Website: apple
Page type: store-pickup
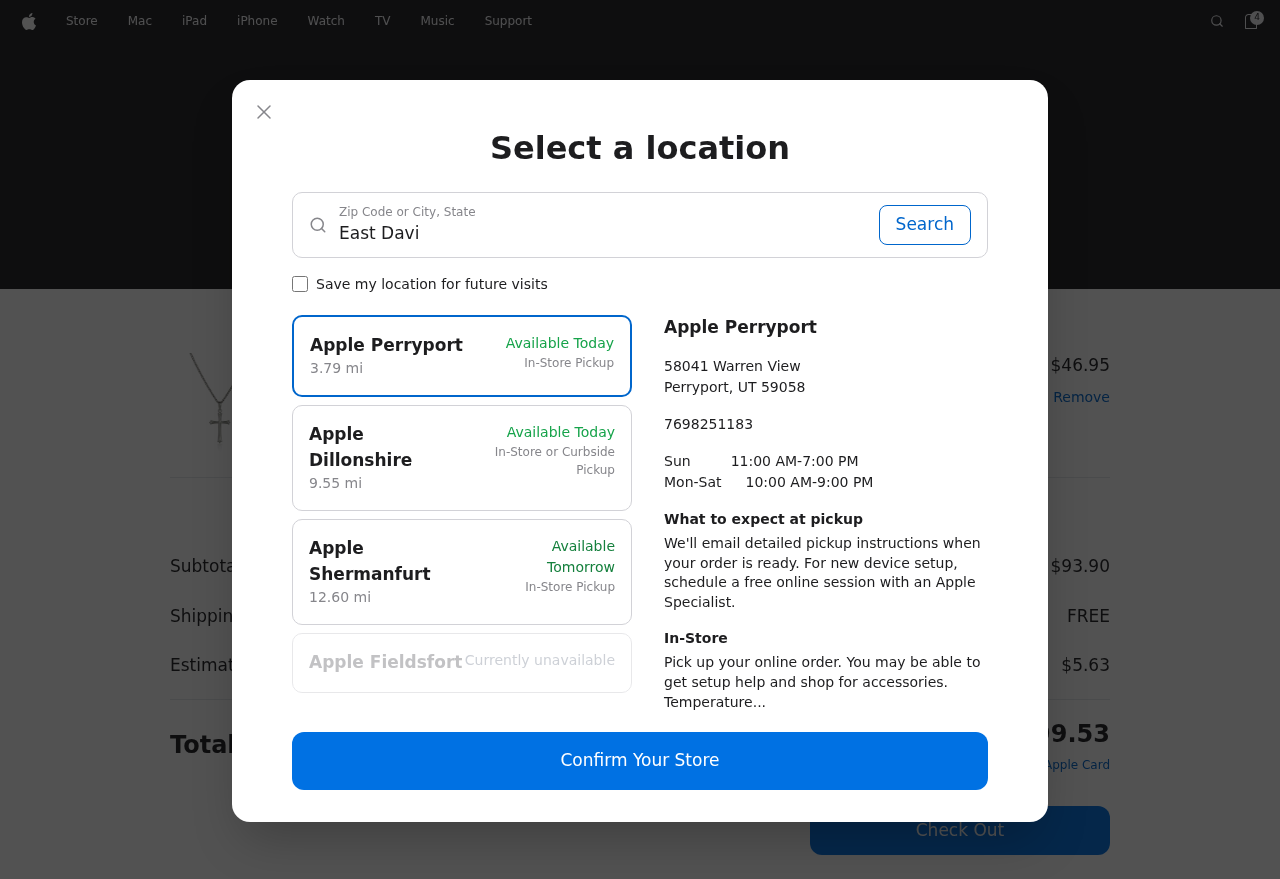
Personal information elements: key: PII_CITY_STATE
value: East Davidbury, UT
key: PII_LOCATION1_CITY
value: Apple Perryport
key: PII_LOCATION1_CITY_STATE_ZIP
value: Perryport, UT 59058
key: PII_LOCATION1_STREET
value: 58041 Warren View
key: PII_LOCATION2_CITY
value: Apple Dillonshire
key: PII_LOCATION3_CITY
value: Apple Shermanfurt
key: PII_LOCATION4_CITY
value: Apple Fieldsfort
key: PII_PHONE
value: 7698251183
Product elements: key: PRODUCT1_NAME
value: Sterling Silver Polished Embossed Cross Pendant Necklace , 18"
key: PRODUCT1_PRICE
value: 46.95
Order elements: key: ORDER_NUM_ITEMS
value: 4
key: ORDER_TOTAL
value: $99.53
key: ORDER_SUBTOTAL
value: $93.90
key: ORDER_SHIPPING_COST
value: FREE
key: ORDER_TAX
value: $5.63
Search elements: key: SEARCH_CITY_STATE
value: East Davidbury, UT